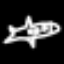
Label: airplane